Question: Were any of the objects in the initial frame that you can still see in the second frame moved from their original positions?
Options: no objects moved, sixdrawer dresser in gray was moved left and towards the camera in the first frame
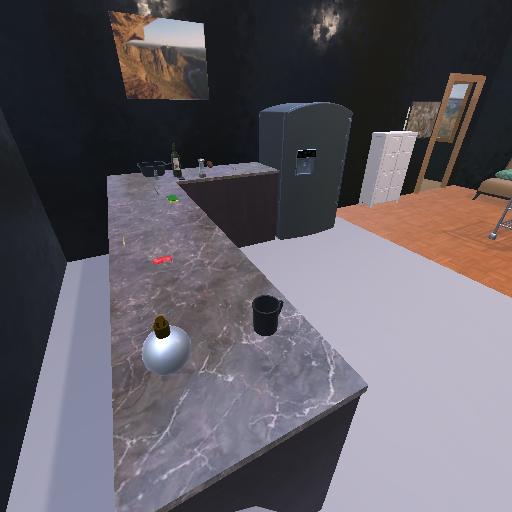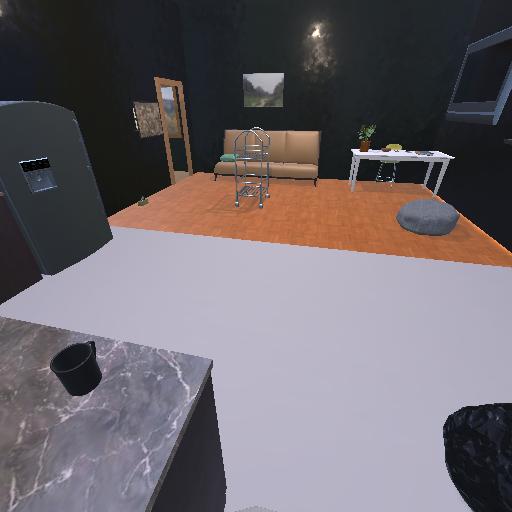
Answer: no objects moved